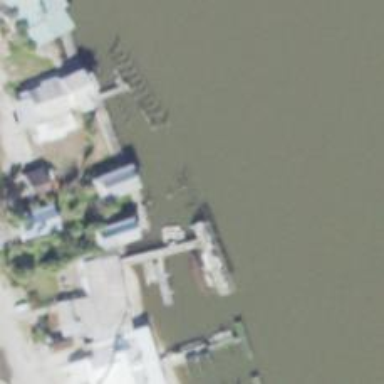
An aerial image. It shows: Man-made pier.